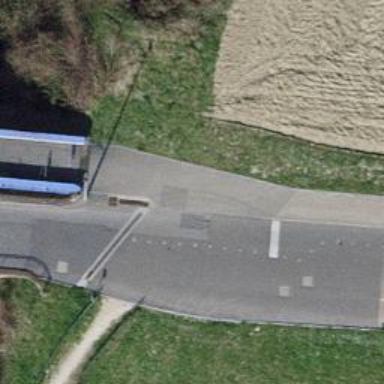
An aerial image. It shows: Unmarked crossing on asphalt footway.